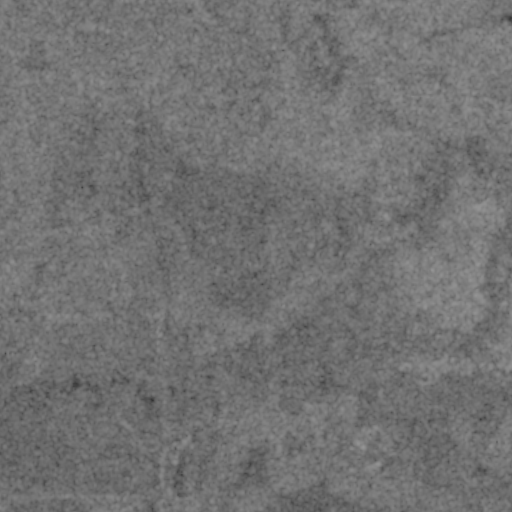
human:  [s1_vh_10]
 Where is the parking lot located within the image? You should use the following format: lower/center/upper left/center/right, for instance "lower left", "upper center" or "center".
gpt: The parking lot is located in the lower right of the image.
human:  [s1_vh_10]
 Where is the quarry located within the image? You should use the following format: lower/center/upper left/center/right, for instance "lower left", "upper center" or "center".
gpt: There is no quarry in the image.

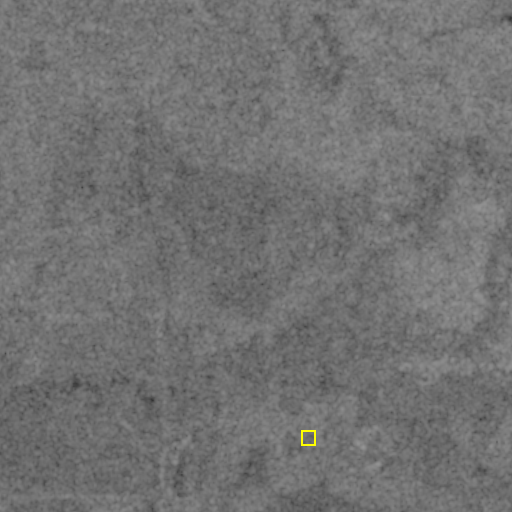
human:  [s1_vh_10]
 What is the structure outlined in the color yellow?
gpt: The structure outlined in yellow is a parking lot.
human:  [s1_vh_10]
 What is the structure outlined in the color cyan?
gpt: There is no cyan outline.